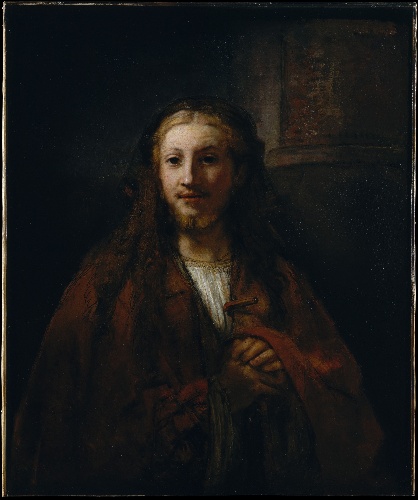
Title: Christ with a Staff
Artist: Rembrandt
Artist bio: Dutch, third quarter 17th century
Object type: Painting
Classification: Paintings
Medium: Oil on canvas
Dimensions: 37 1/2 x 32 1/2 in. (95.3 x 82.6 cm)
Department: European Paintings
Credit line: The Jules Bache Collection, 1949
Accession year: 1949
Repository: Metropolitan Museum of Art, New York, NY
Tags: Christ